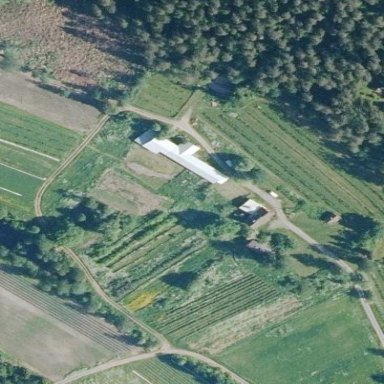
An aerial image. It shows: Farmyard area.